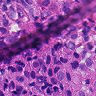
Metastatic tissue present: yes